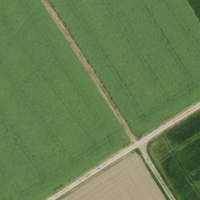
EUNIS habitat code: 52
Species observed at this site:
Corvus corone
Sturnus vulgaris
Dendrocopos major
Streptopelia decaocto
Phasianus colchicus
Passer domesticus
Fringilla coelebs
Buteo buteo
Coloeus monedula
Carduelis carduelis
Columba palumbus
Phalacrocorax carbo
Phylloscopus collybita
Alauda arvensis
Erithacus rubecula
Phoenicurus ochruros
Garrulus glandarius
Columba livia
Saxicola rubicola
Falco tinnunculus
Picus viridis